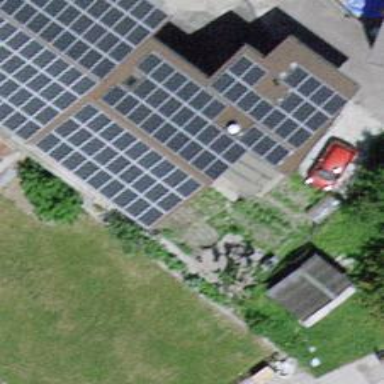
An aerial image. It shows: Solar power generator utilizing photovoltaic technology with solar photovoltaic panels.